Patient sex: F
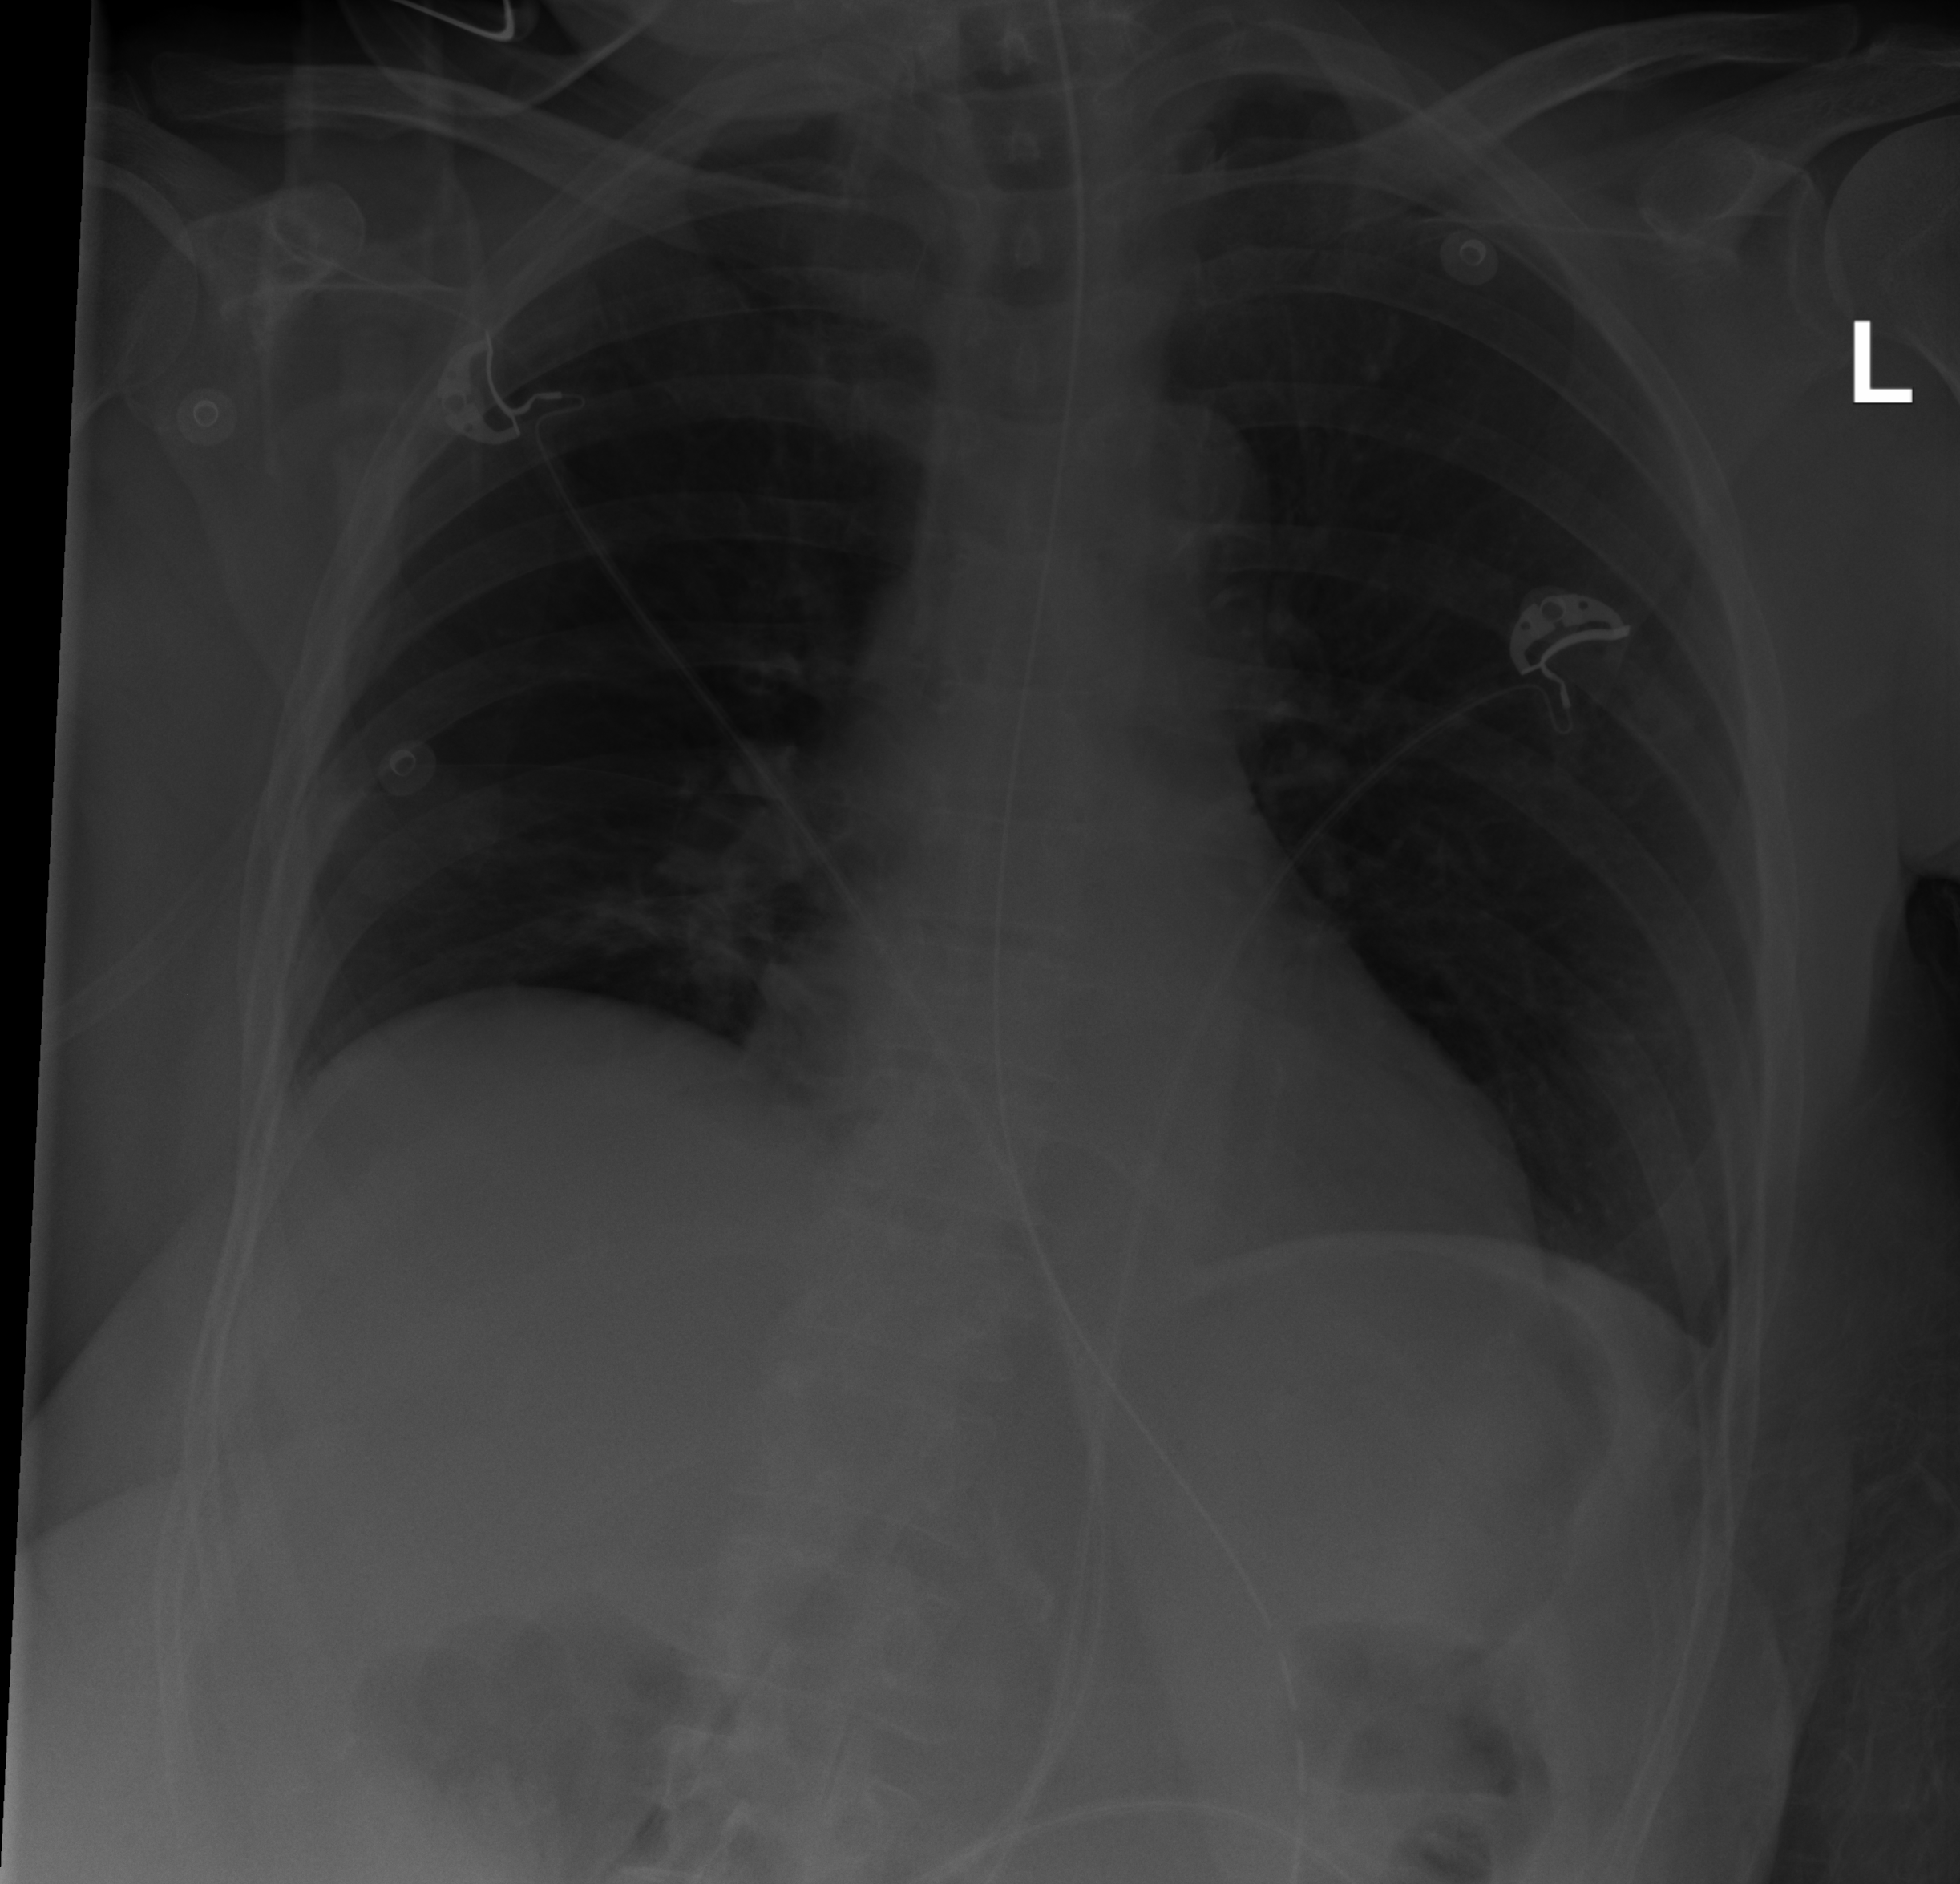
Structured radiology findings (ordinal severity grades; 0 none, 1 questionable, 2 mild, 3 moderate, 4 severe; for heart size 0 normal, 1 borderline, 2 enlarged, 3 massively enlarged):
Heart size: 0
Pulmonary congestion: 0
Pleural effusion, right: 0
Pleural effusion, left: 0
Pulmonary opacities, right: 0
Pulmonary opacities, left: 0
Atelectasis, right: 2
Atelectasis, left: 0